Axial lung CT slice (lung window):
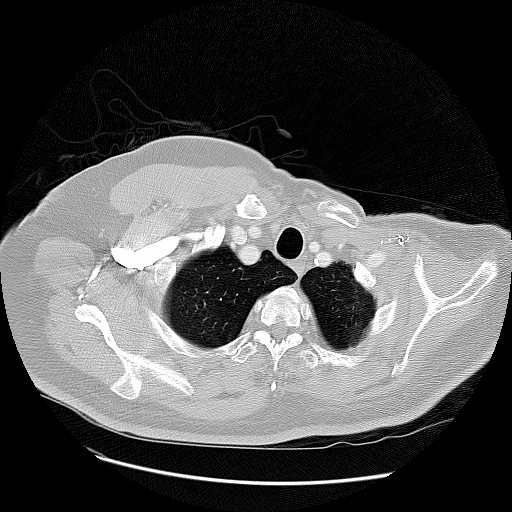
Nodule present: no